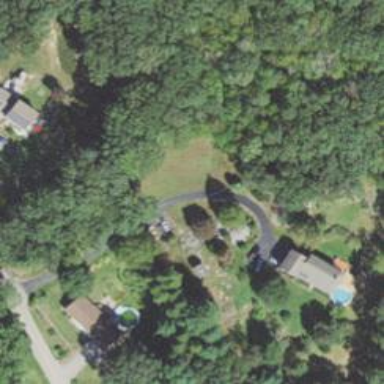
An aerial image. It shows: Residential driveway used as service road.